Question: I'm using Netbeans on Kubuntu 12.04. I frequently have to work with 30+ documents open for editing at the same time. Finding and switching between them is not easy in Netbeans 7.2, so I decided to take the time to formally ask about it here.
1. The tabbed interface does not wrap, thus only a single line of tabs necessitates hitting the tab scroll button to find that out-of-view tab. Thus a bit tedious to find the file (tab) to click from the tabbed interface. The fact that tab order is not preserved between projects (when they are re-opened) does not help much either.
2. The document list pop-up menu (accessible via the button with arrow next to the tab control) is OK, but is not scrollable when dealing with large lists. Document sort order cannot be altered (alphabetical only). Thus not possible to always find the file to click from that popup.
3. The other option is the file tree or project file list. Since the files are distributed across many directories, this is of course possible, but time consuming.
All the above gets even harder when there are multiple files with the same names across multiple directories forming part of the same project. (That all said, Netbeans' approach works great when you have only, say, 5 files open having different file names in the same directory. Unfortunately I'm not that lucky.)
This is in sharp contrast to Kate (Kubuntu's fantastic advanced text editor). Kate has a simple list of all the documents in a project listed on the left (by default), which you can sort according to either document name, document path, or the document opening order. Nifty! So simple and effective I always find that file in under a second.
Just a single click and you're done. Here, have a look:
Thus I have two questions:
1. What's the most effective way of switching between a lot of open files in Netbeans?
2. Ideally, is there a way to emulate Kate's open-file-list functionality in Netbeans 7.2?
There is an excellent nbExpose plugin that I have now finally found (been around since 2008) that does a decent job: <URL>
I'm accepting @joachim-rohde answer since he pointed out helpful ways and suggested that one could simply resort to plugins.
I still believe this functionality has a place in the IDE, of course.
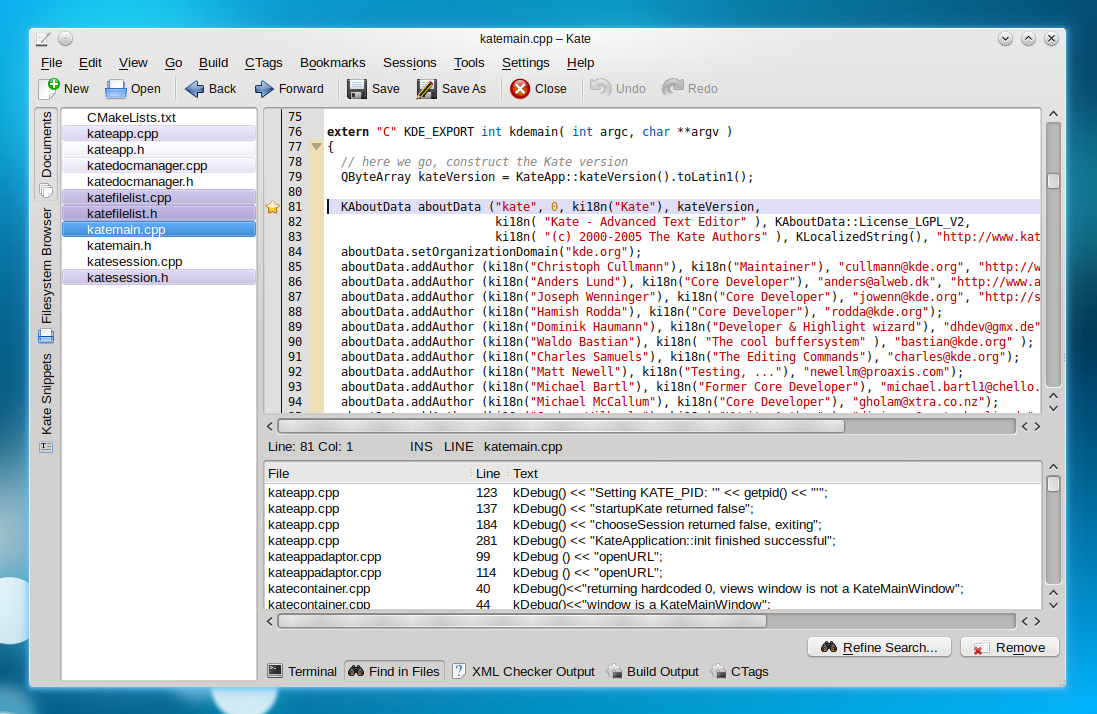
Answer: I'm not aware that Netbeans is able to mimic Kates behaviour. A few other possibilities you haven't mentioned:
- - - <URL>
With the first approach I personally get along quite well.